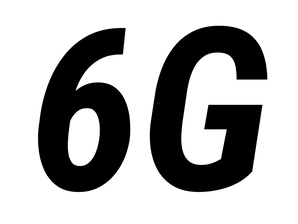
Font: Roboto-Italic_Condensed_Bold_Italic